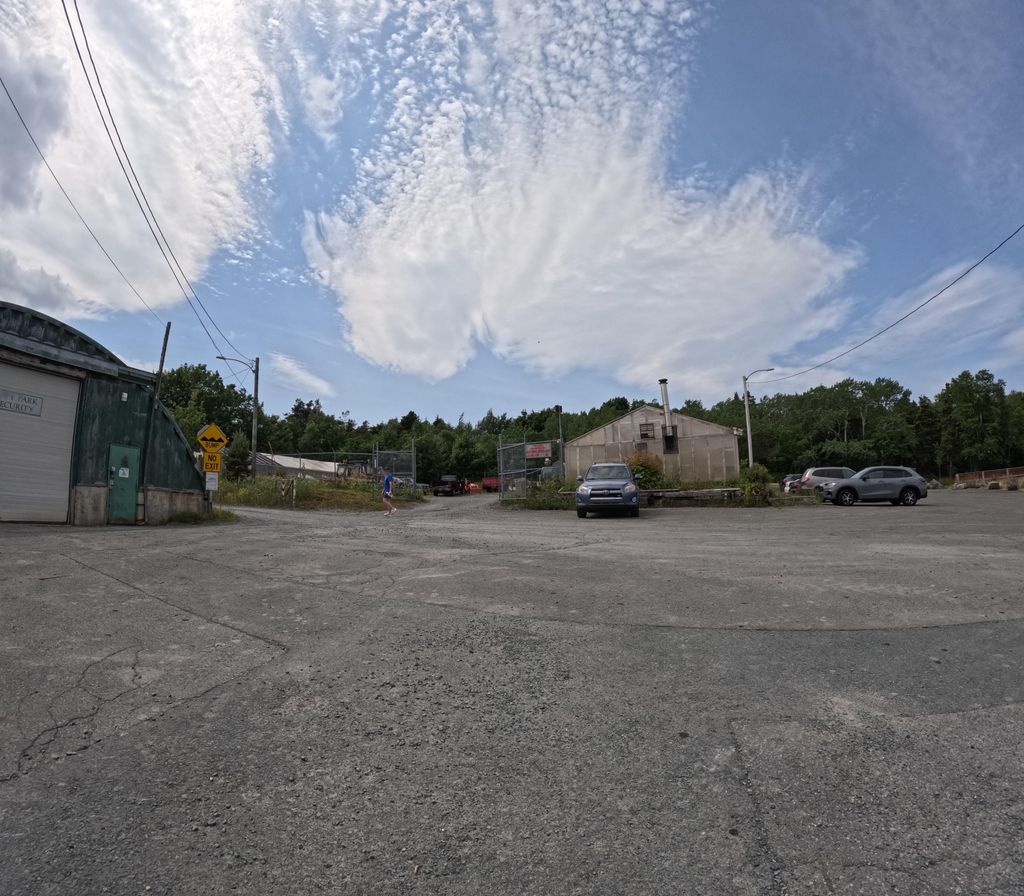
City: st_johns